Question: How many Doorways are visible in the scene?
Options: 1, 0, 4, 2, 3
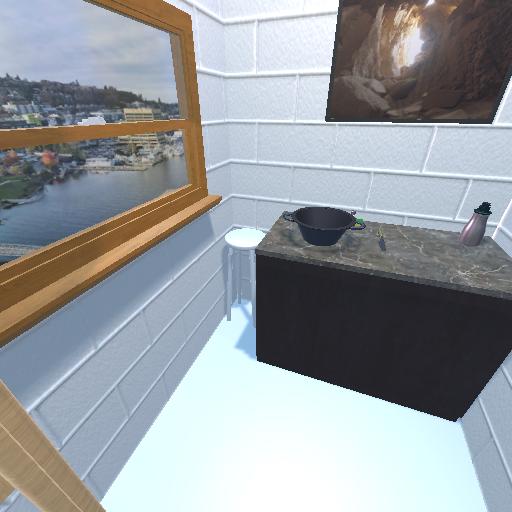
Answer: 1